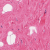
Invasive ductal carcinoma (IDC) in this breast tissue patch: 0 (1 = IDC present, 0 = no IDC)